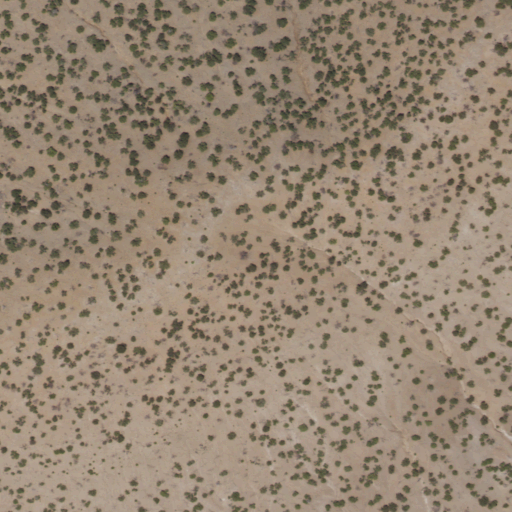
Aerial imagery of mountain in New Mexico named Anderson Peak containing shrub and evergreen forest